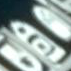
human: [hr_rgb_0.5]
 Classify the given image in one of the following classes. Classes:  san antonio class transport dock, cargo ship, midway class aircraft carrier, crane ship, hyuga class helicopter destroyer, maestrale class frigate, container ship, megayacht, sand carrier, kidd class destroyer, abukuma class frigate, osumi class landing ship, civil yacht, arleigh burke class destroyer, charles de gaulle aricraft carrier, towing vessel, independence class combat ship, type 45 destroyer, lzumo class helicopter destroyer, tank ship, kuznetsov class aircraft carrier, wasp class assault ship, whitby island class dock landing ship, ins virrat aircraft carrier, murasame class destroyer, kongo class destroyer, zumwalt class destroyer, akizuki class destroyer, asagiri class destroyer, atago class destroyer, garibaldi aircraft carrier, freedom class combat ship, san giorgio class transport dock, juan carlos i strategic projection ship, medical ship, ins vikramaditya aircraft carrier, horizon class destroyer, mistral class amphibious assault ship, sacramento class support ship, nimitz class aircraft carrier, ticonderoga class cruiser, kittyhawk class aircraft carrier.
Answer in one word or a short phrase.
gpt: Civil yacht